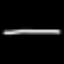
Label: line